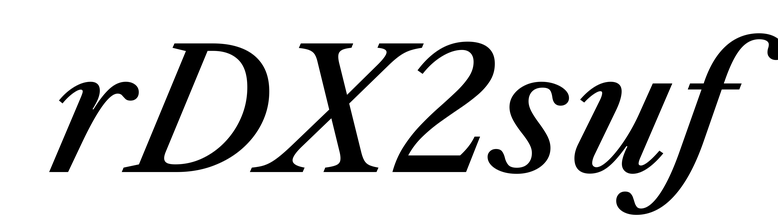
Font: LibreCaslonText-Italic_Medium_Italic